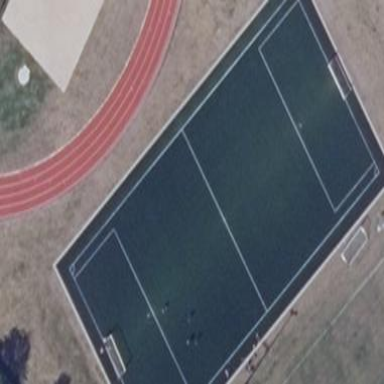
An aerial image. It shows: Multi-sport pitch for leisure and various sports activities.